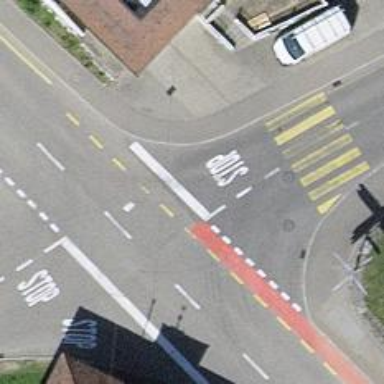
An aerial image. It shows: Road with stop sign.